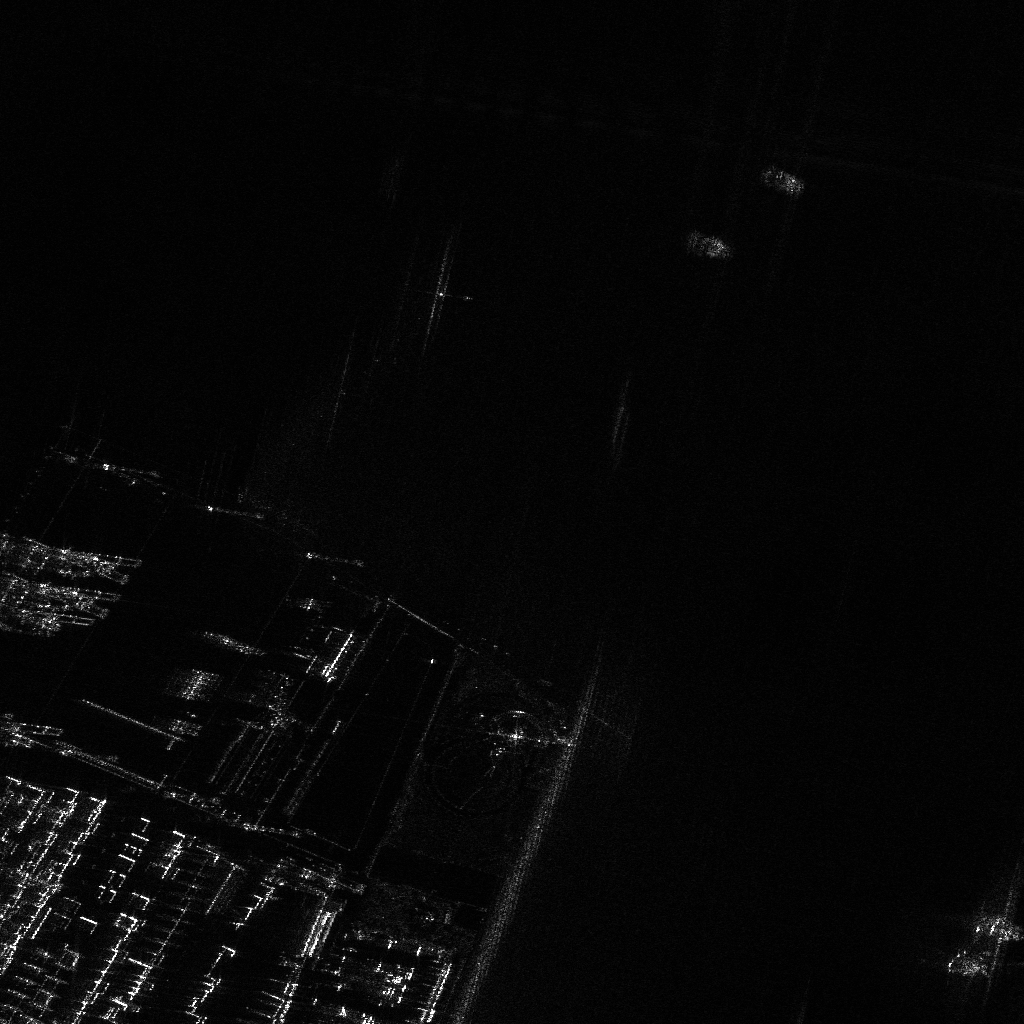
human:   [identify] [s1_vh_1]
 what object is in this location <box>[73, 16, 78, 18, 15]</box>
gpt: <ref>1 medium container at the top right</ref>